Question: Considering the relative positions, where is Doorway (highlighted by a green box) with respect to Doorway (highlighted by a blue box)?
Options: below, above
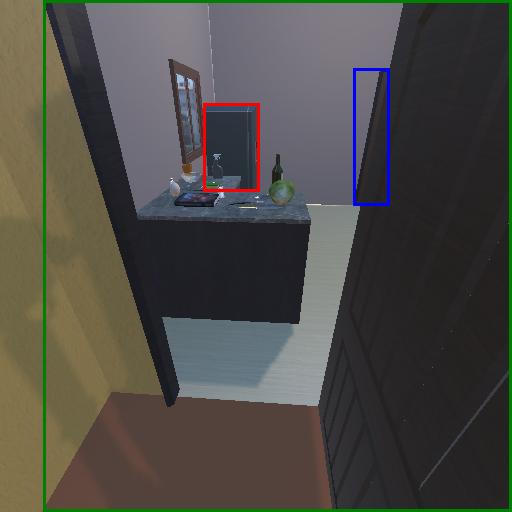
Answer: below